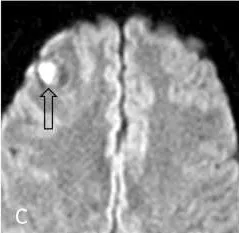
MRI imaging of brain on hospital day 34. B1000 DWI.
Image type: radiology (mri)